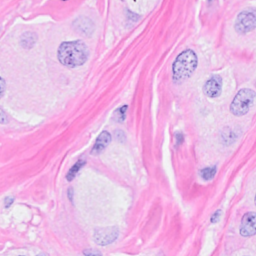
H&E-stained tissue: Breast